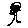
Label: tree